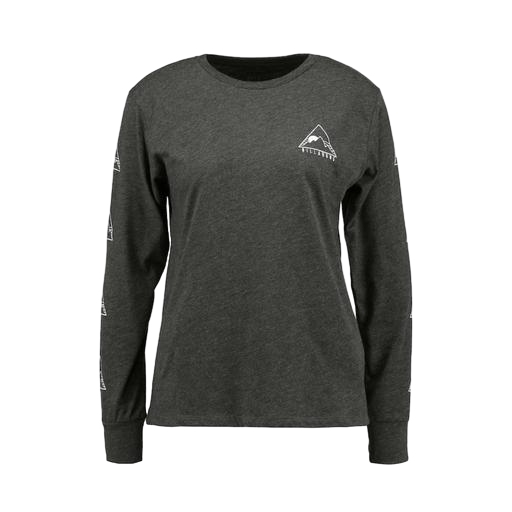
long-sleeve tee, long sleeve tee, longsleeve t-shirt, white background